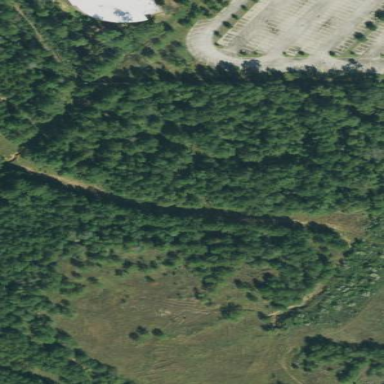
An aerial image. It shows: Beautiful woodland area.